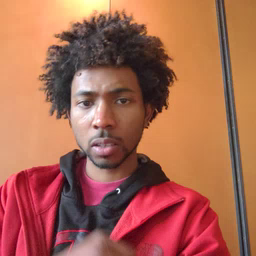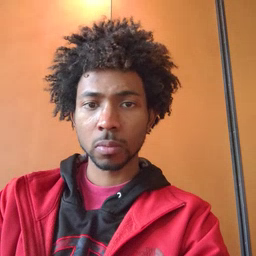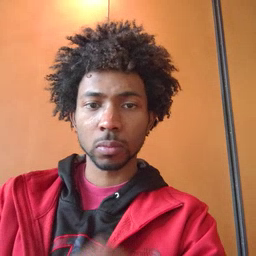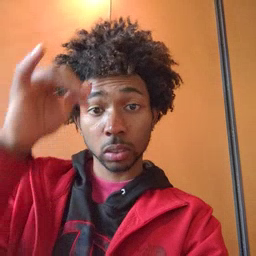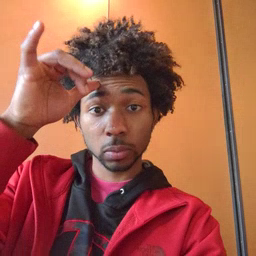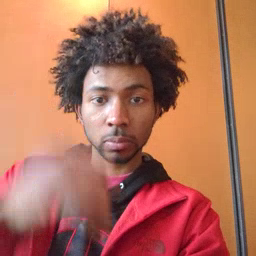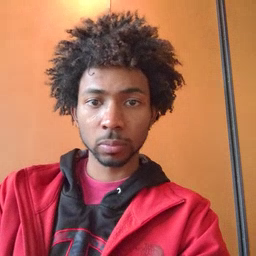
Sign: cow